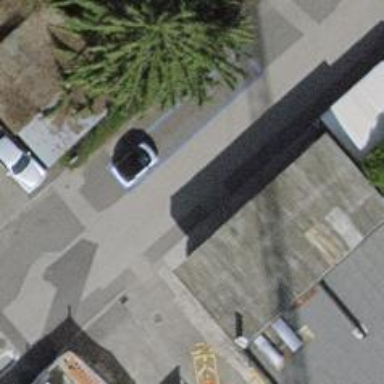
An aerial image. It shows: View of roof of building.